Brain MRI, modality: hrT2
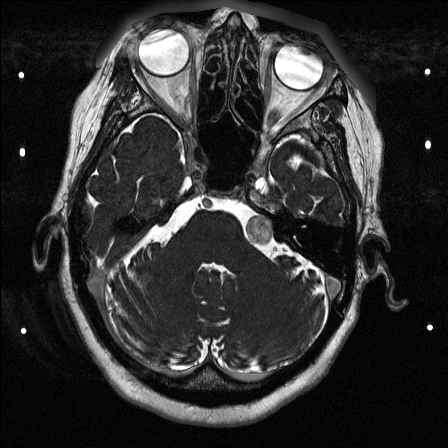